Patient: sex F, age 67
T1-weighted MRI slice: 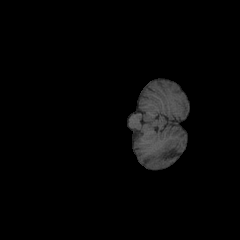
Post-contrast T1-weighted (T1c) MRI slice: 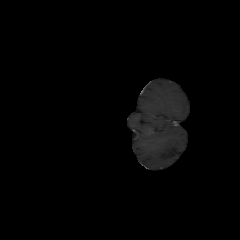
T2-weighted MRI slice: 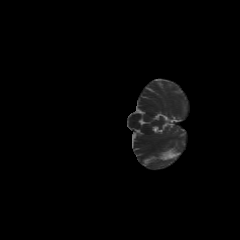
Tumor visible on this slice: no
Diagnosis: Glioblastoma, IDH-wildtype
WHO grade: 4